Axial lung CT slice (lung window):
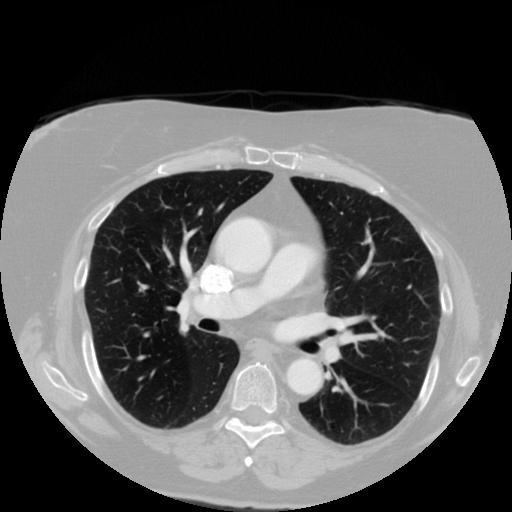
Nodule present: no